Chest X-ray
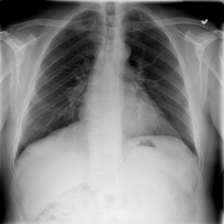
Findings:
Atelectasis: negative
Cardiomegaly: negative
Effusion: negative
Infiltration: negative
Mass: negative
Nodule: negative
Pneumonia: negative
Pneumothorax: negative
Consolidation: negative
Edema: negative
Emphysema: negative
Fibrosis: negative
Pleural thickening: negative
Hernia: negative